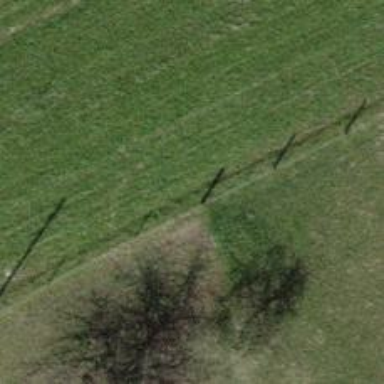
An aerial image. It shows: Fence.